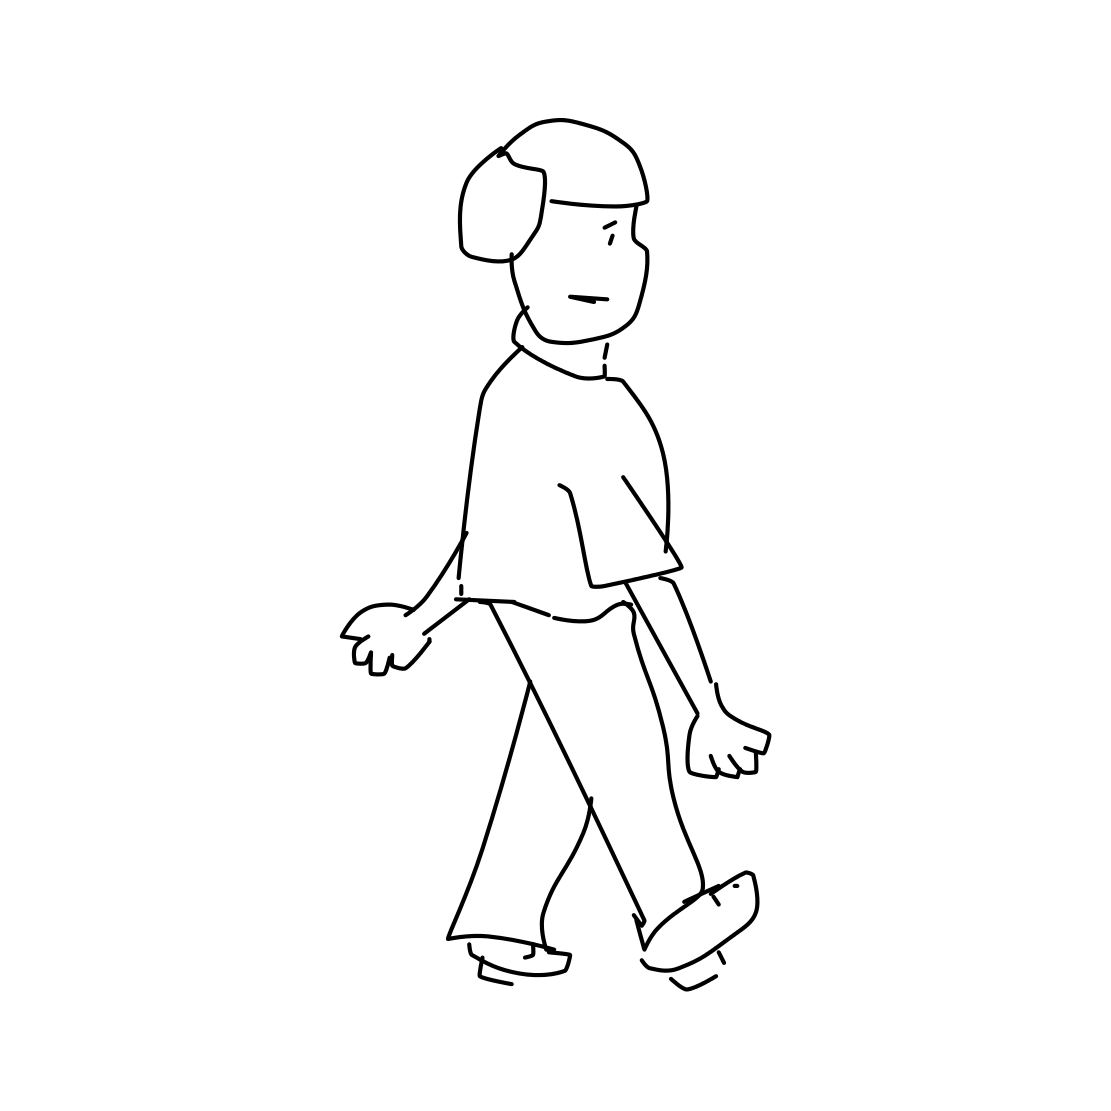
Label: person walking